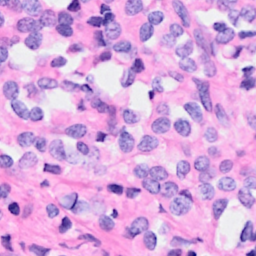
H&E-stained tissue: Breast